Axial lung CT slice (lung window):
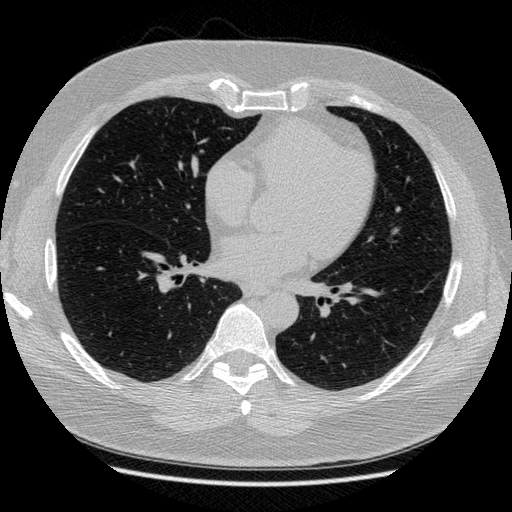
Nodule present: no